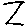
Label: zigzag